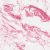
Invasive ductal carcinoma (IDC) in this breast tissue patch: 0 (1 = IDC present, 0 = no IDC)